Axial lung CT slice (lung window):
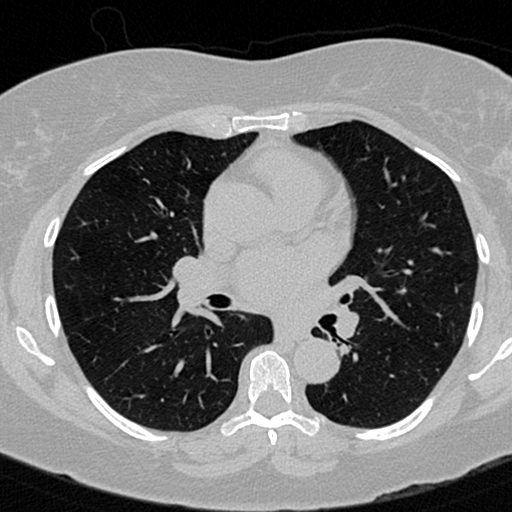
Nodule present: no